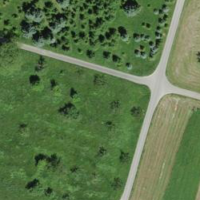
EUNIS habitat code: 40
Species observed at this site:
Milvus milvus
Corvus corone
Fringilla coelebs
Parus major
Erithacus rubecula